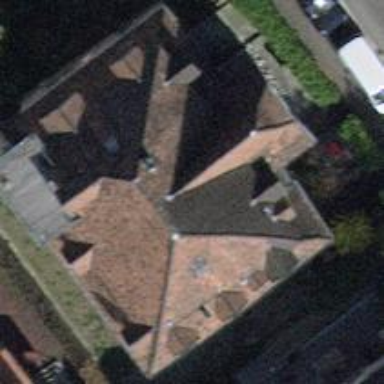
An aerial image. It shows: Building with hipped roof.